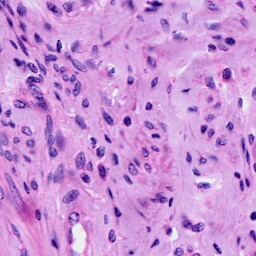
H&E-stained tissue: Cervix